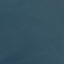
Land use / land cover class: SeaLake